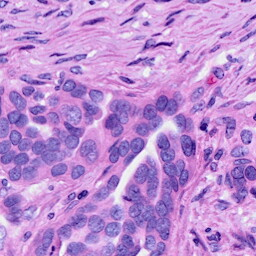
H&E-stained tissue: Ovarian